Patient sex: M
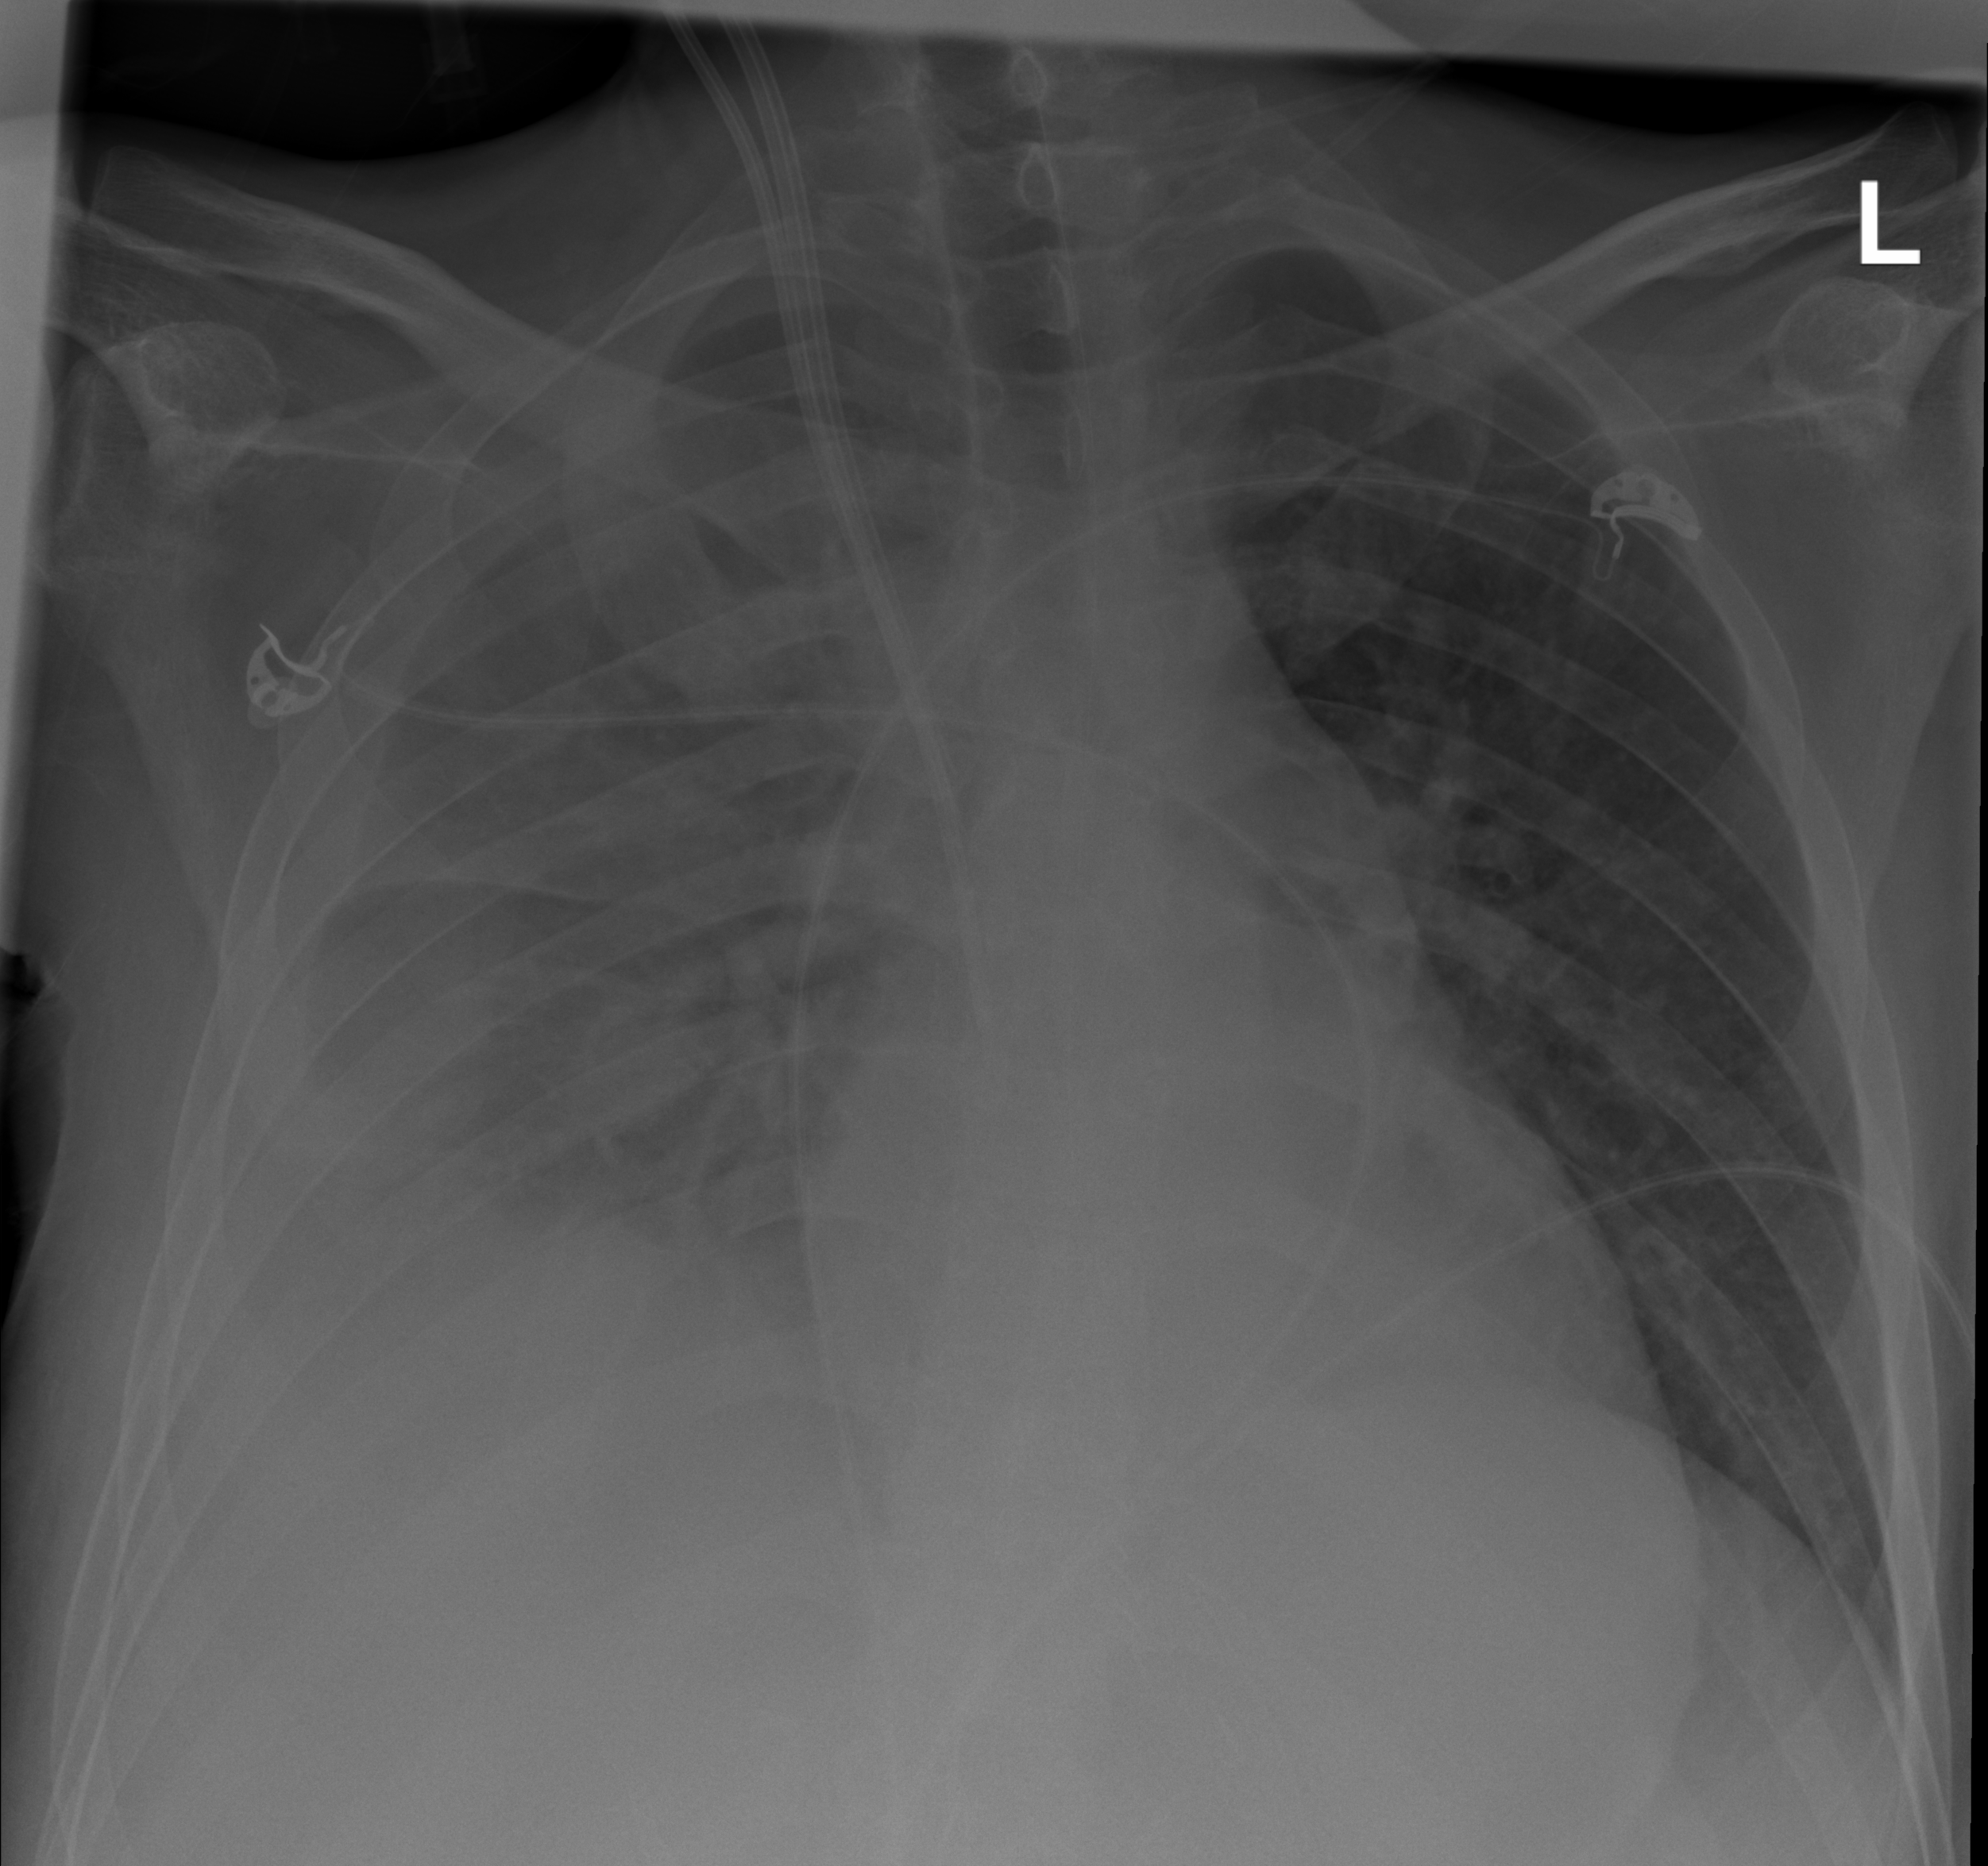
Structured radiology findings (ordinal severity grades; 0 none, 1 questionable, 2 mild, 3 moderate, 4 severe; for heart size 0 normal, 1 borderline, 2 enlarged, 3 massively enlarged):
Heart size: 1
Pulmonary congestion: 0
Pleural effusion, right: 3
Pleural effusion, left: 0
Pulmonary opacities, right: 0
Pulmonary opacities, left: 0
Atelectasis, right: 3
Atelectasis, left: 2